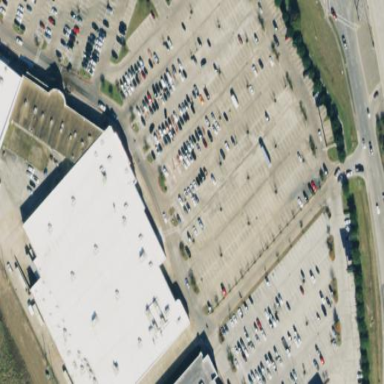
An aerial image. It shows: Department store building.